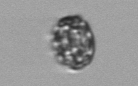
Label: coccolithophorid